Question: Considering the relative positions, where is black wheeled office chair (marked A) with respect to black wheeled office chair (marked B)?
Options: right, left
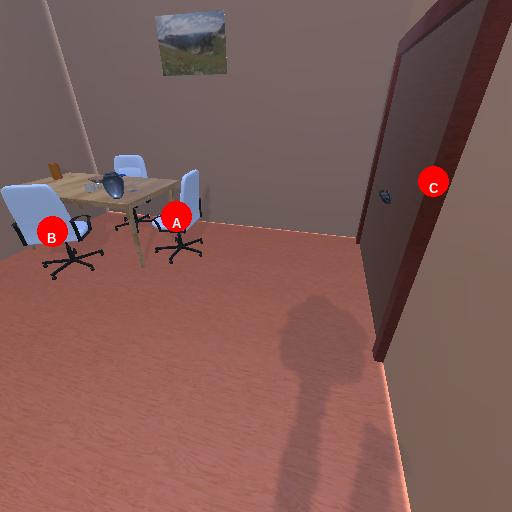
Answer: right